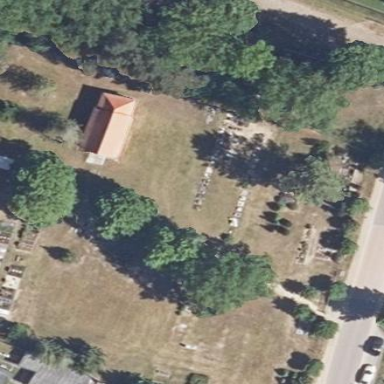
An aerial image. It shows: Cemetery.